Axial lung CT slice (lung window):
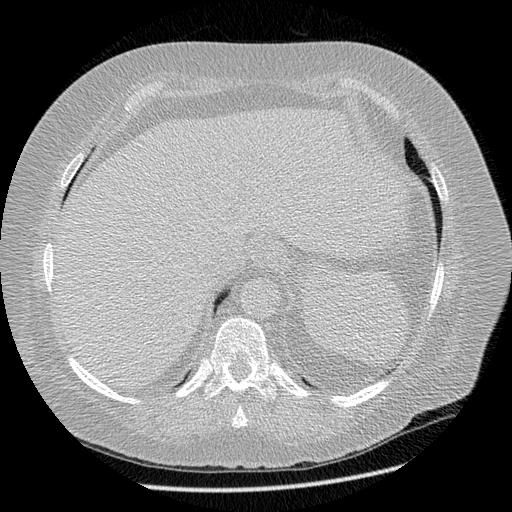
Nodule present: no